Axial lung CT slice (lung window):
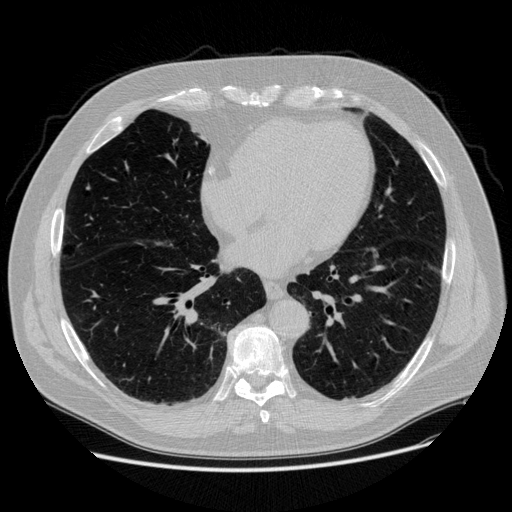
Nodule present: no